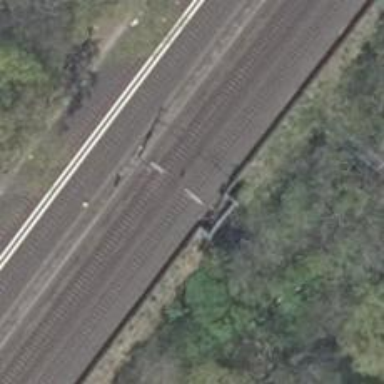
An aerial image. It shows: Milestone along the railway with catenary mast.